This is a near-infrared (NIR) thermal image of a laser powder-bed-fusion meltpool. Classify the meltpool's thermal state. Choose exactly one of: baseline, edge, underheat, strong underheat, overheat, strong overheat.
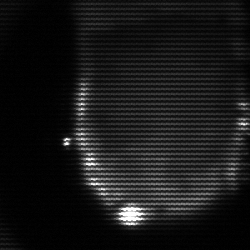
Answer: baseline